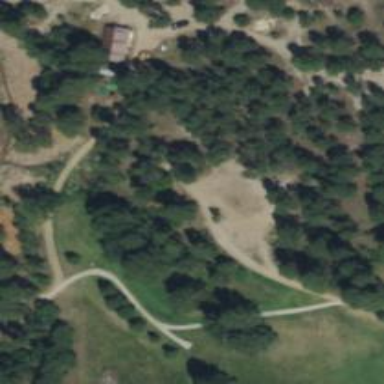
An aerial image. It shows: Service road used as golf cart path.